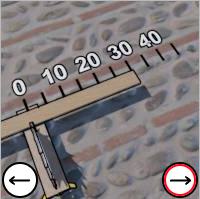
Task: length
Answer: 30
First scale value: 10.0